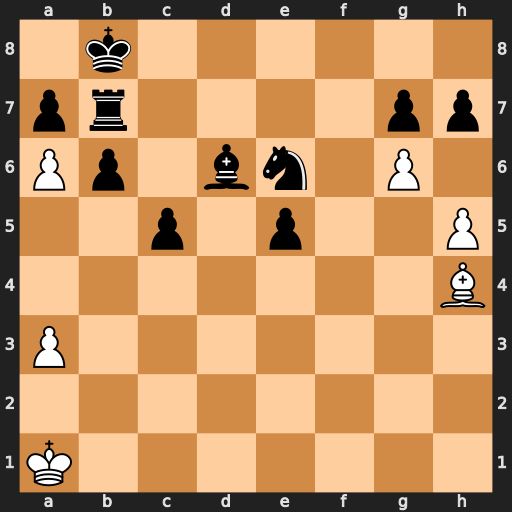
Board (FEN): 1k6/pr4pp/Pp1bn1P1/2p1p2P/7B/P7/8/K7
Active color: w
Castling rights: -
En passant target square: -
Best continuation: gxh7 Rc7 h8=Q+ Rc8 Qh7